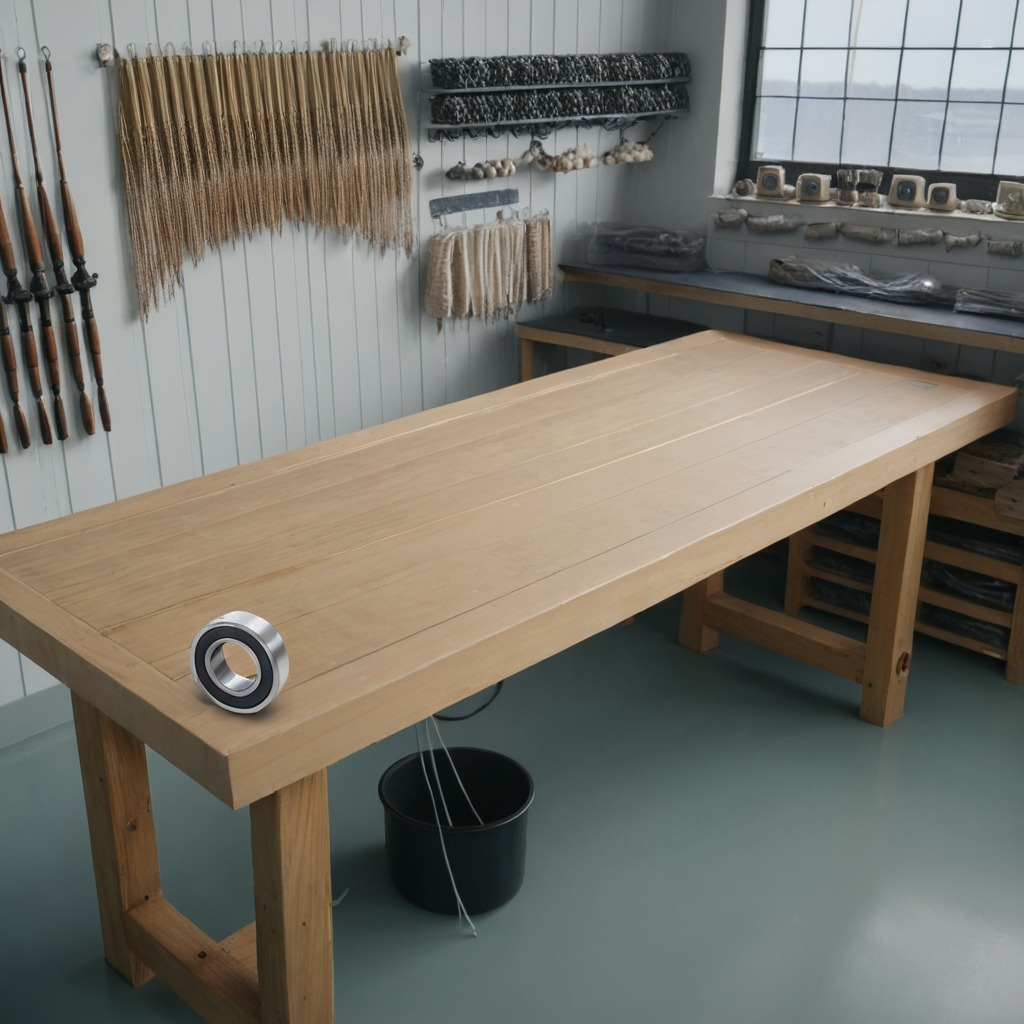
A metal ball bearing is lying on the workbench inside a coastal fishing gear workshop.